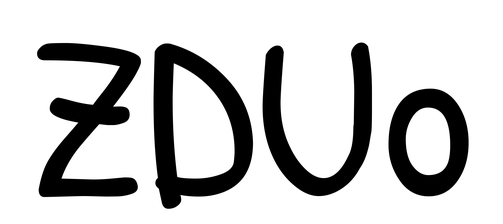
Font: PatrickHand-Regular